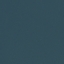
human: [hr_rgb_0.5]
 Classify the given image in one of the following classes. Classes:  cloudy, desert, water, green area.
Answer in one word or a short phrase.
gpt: water